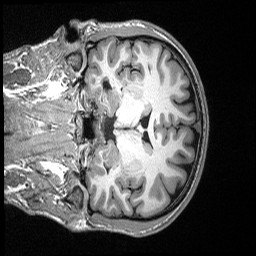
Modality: T1w
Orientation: coronal
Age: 25
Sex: male